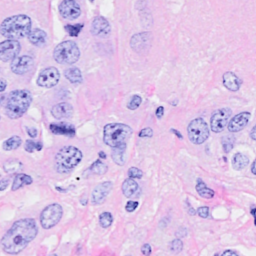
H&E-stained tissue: Breast